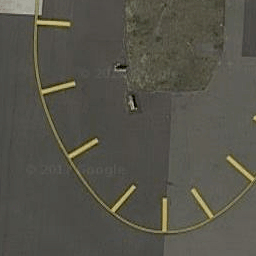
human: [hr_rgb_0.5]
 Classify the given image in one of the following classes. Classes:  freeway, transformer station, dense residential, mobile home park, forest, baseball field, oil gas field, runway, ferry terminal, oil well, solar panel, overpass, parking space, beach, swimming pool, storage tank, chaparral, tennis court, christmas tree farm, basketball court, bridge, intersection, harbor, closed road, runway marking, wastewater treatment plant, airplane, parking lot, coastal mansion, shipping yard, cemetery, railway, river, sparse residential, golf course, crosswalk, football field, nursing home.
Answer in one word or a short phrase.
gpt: runway marking